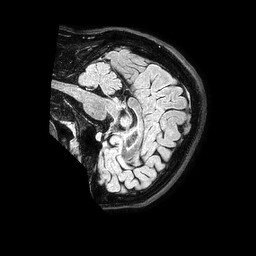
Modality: FLAIR
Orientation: sagittal
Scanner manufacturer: philips
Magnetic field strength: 1.5 T
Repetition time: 4.8 s
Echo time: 0.3 s